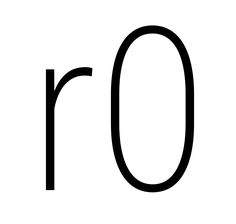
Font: Roboto_Condensed_ExtraLight